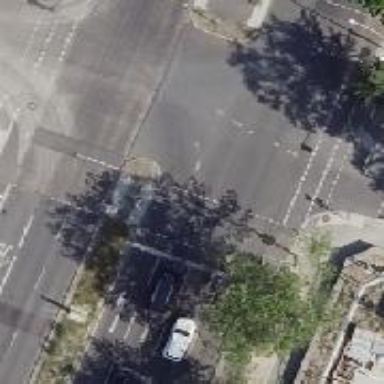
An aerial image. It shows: Road crossing with traffic signals.